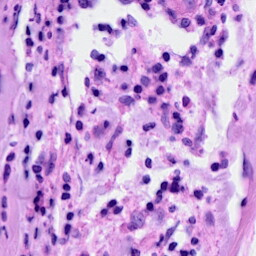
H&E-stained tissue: Breast